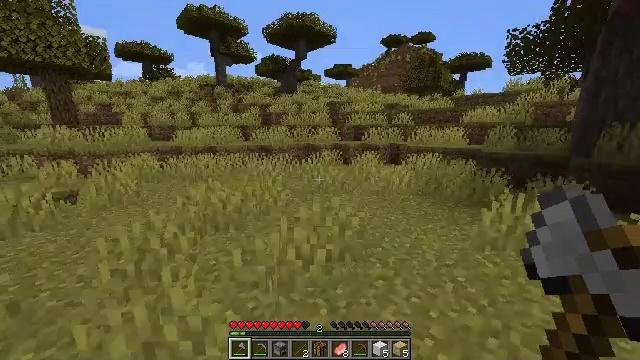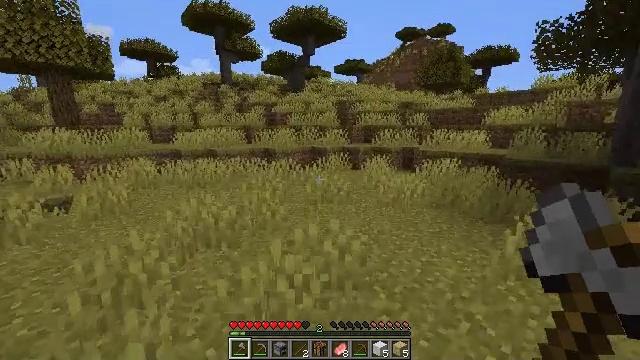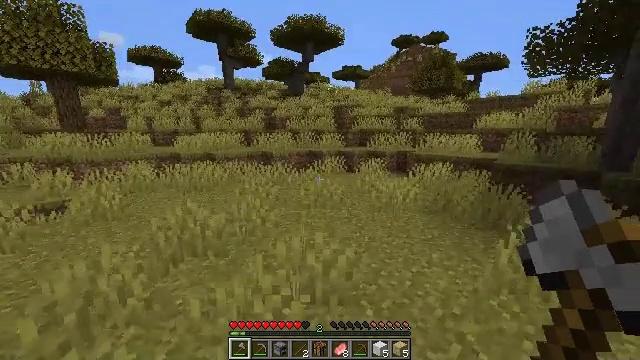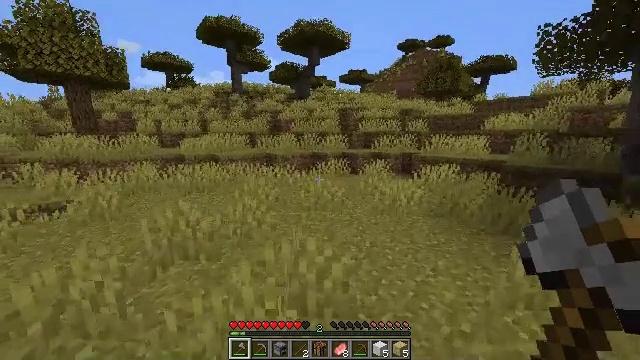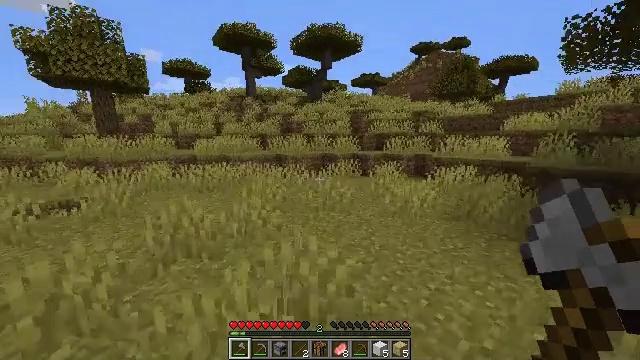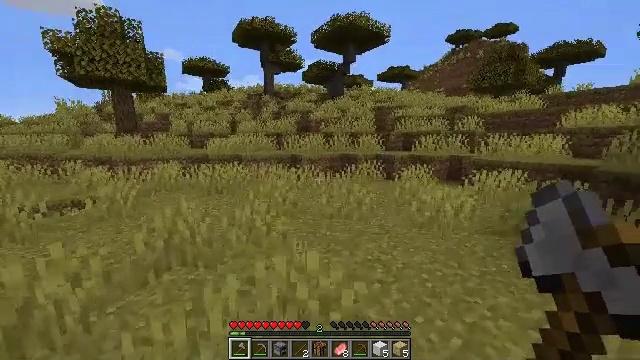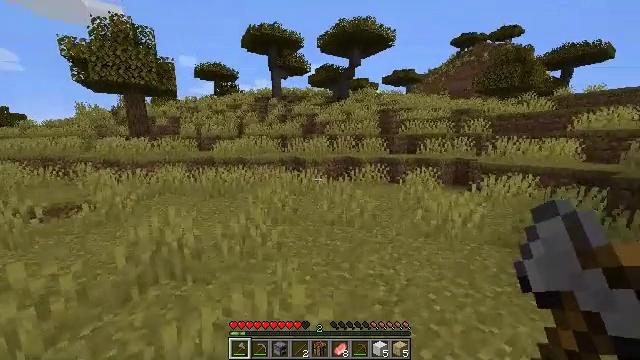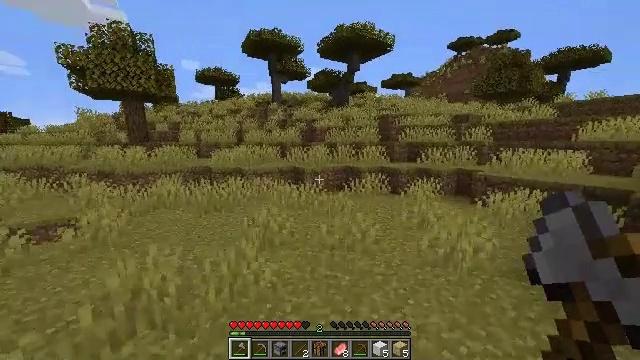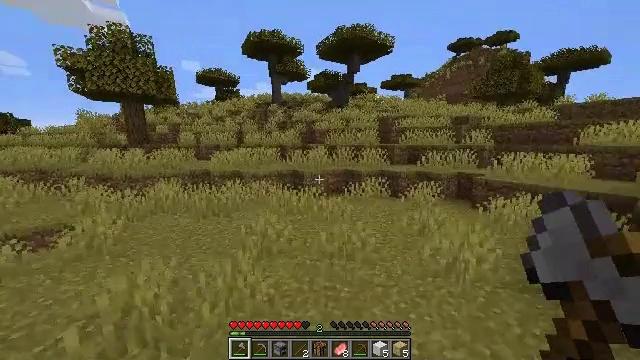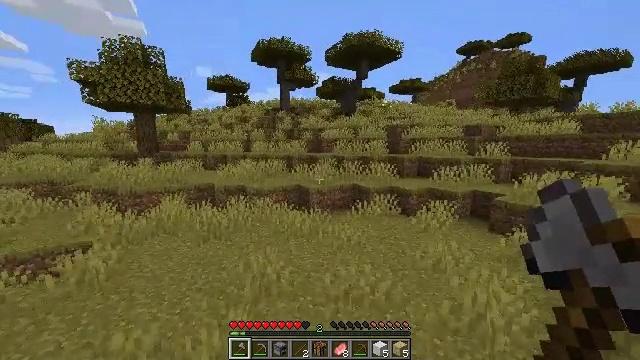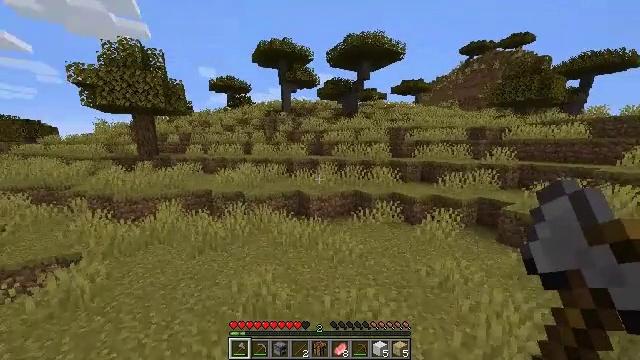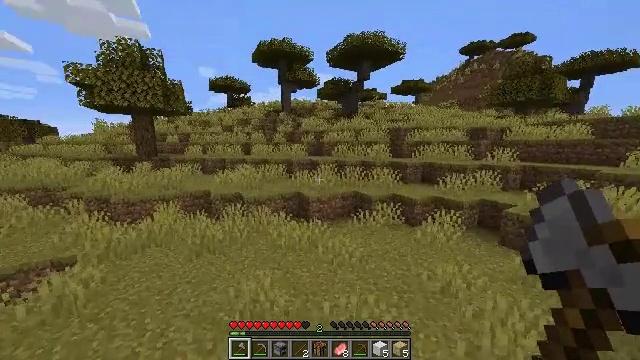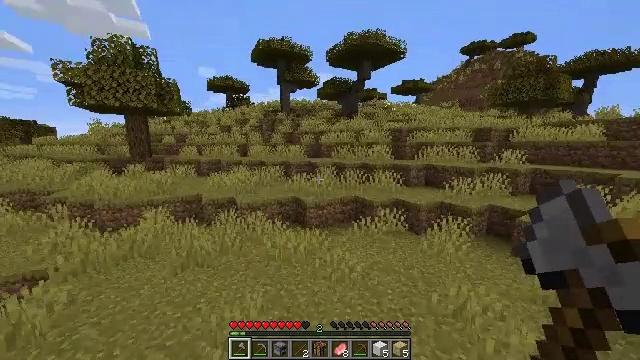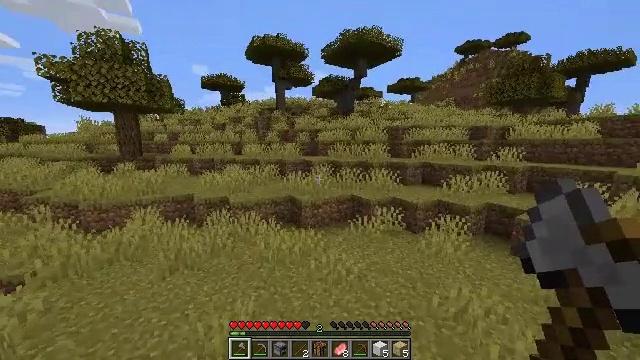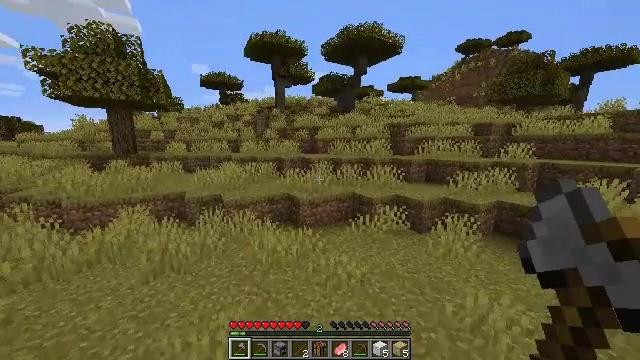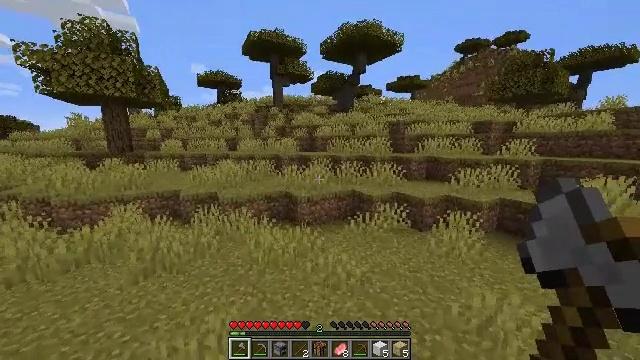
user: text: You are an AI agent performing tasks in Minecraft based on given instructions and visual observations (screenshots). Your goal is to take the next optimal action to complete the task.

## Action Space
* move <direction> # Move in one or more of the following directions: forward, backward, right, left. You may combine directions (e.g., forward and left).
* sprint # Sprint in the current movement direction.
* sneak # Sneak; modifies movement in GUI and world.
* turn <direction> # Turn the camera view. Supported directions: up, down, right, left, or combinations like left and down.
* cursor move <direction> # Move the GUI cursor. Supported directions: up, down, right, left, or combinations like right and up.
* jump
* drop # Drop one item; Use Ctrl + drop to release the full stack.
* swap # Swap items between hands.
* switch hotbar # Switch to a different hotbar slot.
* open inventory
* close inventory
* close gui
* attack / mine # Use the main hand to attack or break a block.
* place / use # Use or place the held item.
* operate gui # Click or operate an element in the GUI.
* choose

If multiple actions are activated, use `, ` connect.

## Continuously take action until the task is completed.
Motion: motion action
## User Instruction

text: Kill mobs.
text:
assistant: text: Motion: move forward, sprint, turn left, jump
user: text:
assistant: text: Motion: move forward, sprint, jump
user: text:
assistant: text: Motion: move forward, sprint, turn left, jump
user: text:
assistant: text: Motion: move forward, sprint, turn left, jump
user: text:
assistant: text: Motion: move forward, sprint, turn left, jump
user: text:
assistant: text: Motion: move forward, sprint, turn left, jump
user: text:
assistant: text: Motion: move forward, sprint, jump
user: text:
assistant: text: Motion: move forward, sprint, jump
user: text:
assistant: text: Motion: move forward, sprint, turn left, jump
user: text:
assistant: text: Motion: move forward, sprint, jump
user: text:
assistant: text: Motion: move forward, sprint, jump
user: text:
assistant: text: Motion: move forward, sprint, jump
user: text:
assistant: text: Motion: move forward, sprint, turn right, jump
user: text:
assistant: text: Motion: move forward, sprint, jump
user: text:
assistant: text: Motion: move forward, sprint, jump
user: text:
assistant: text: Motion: move forward, sprint, jump
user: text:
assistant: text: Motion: move forward, sprint, jump
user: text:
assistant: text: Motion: move forward, sprint
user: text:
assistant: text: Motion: move forward, sprint, jump
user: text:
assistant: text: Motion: move forward, sprint, jump
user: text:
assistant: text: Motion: move forward, sprint, jump
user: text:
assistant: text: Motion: move forward, sprint, turn right, jump
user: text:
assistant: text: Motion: move forward, sprint, jump
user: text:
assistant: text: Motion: move forward, sprint, jump
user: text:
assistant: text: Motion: move forward, sprint, jump
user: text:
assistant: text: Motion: move forward, sprint, jump
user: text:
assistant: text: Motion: move forward, sprint, jump
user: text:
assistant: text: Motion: move forward, sprint, turn right, jump
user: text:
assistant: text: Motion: move forward, sprint, turn right, jump
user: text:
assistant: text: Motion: move forward, sprint, jump